Question: How can I add an external server in Aptana Studio 3, since there is no Servers view?
<URL> some instructions on how to do it but they both use Windows > Show view > Servers which is no longer available in Aptana 3. With the console is possible? How?
I have a wamp server installed and I can run correctly php files stored inside the htdocs folder. Now I want to run those php files from Aptana but I was getting blank pages.
In Project > Run Configurations I noticed the "Use selected server" option but no possibilty to add a server there, so I used "Use base URL" together with "Append project name" and now I can run php files from Aptana but I am still wondering if it is the best option and how I could tell Aptana to use the wamp server.

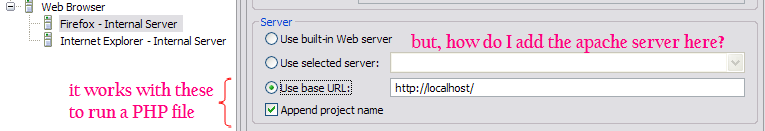
Answer: In Aptana Studio 3 you need to open Preferences, Aptana/ Web Servers node and add your local apache server there.
If you set the document root correctly, your apache server will be used for previewing in Studio (See Preview button on toolbar).